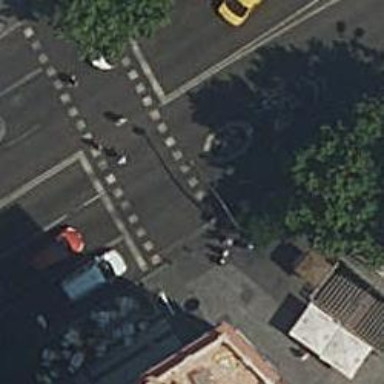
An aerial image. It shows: Road crossing with traffic signals.